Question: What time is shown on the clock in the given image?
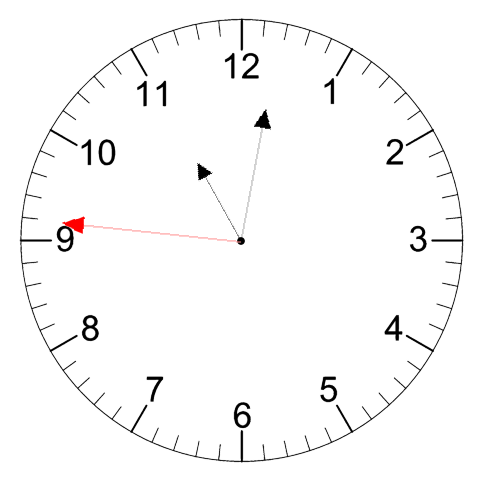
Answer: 11:01:46